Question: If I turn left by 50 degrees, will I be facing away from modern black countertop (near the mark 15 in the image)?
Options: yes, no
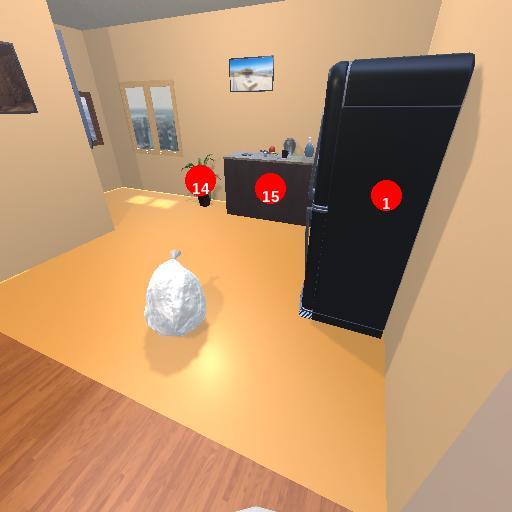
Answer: yes